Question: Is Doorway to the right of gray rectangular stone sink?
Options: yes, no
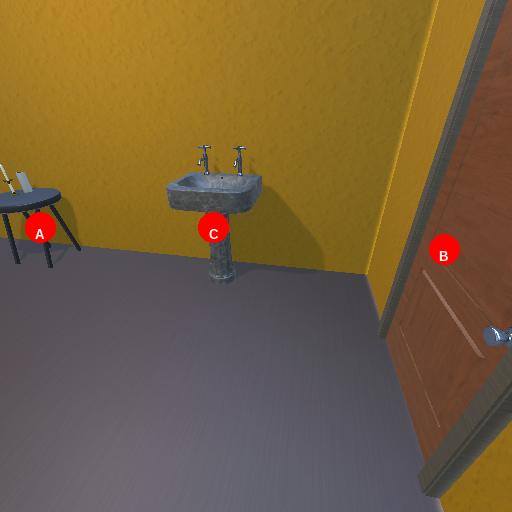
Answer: yes